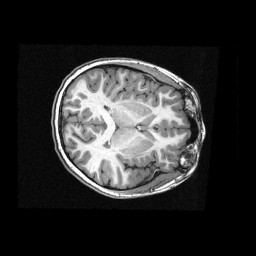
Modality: T1w
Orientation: axial
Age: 11
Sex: female
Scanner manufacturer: siemens
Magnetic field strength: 3 T
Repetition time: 2.3 s
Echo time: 0.00336 s